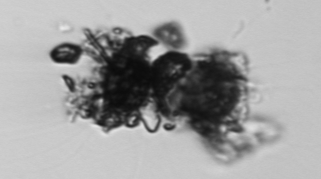
Label: Thalassiosira_TAG_external_detritus